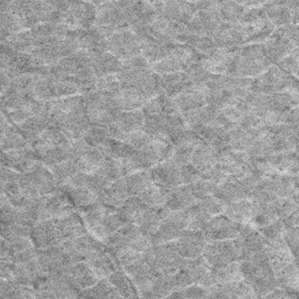
Label: frost